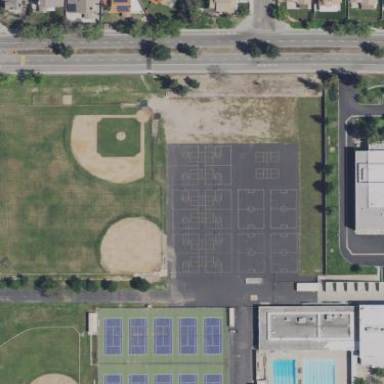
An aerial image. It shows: Basketball court in the leisure land pitch.